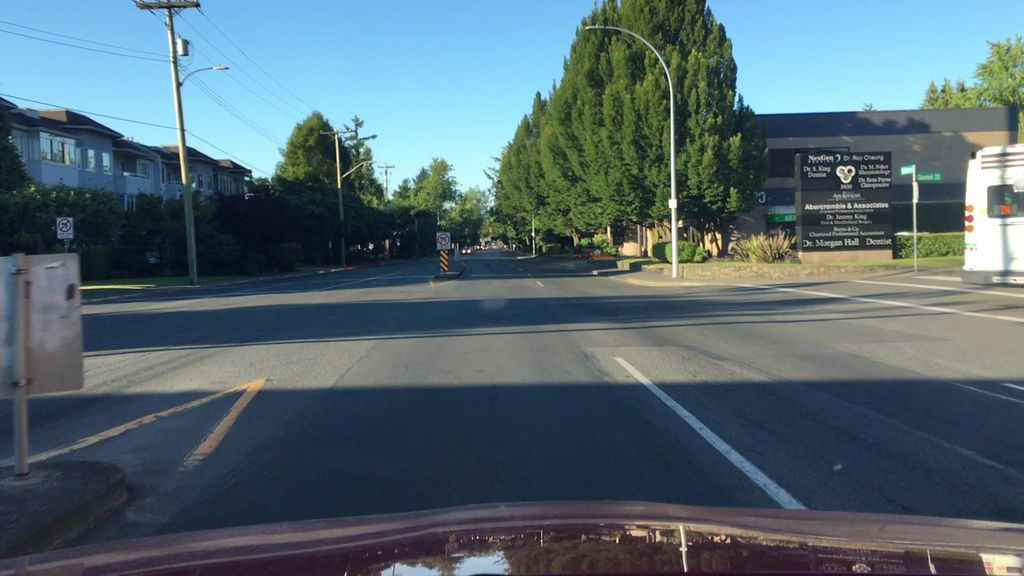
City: victoria